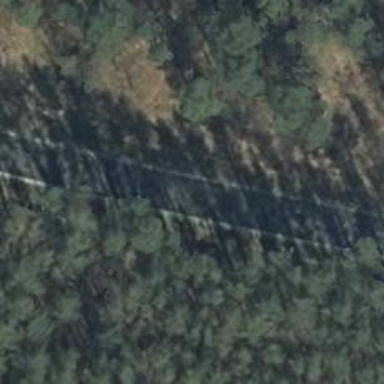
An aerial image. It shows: Tertiary road with asphalt surface.